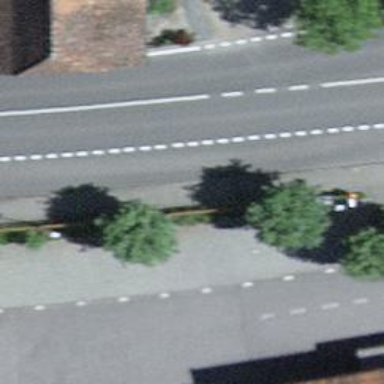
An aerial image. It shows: Bus stop along the road.